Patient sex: M
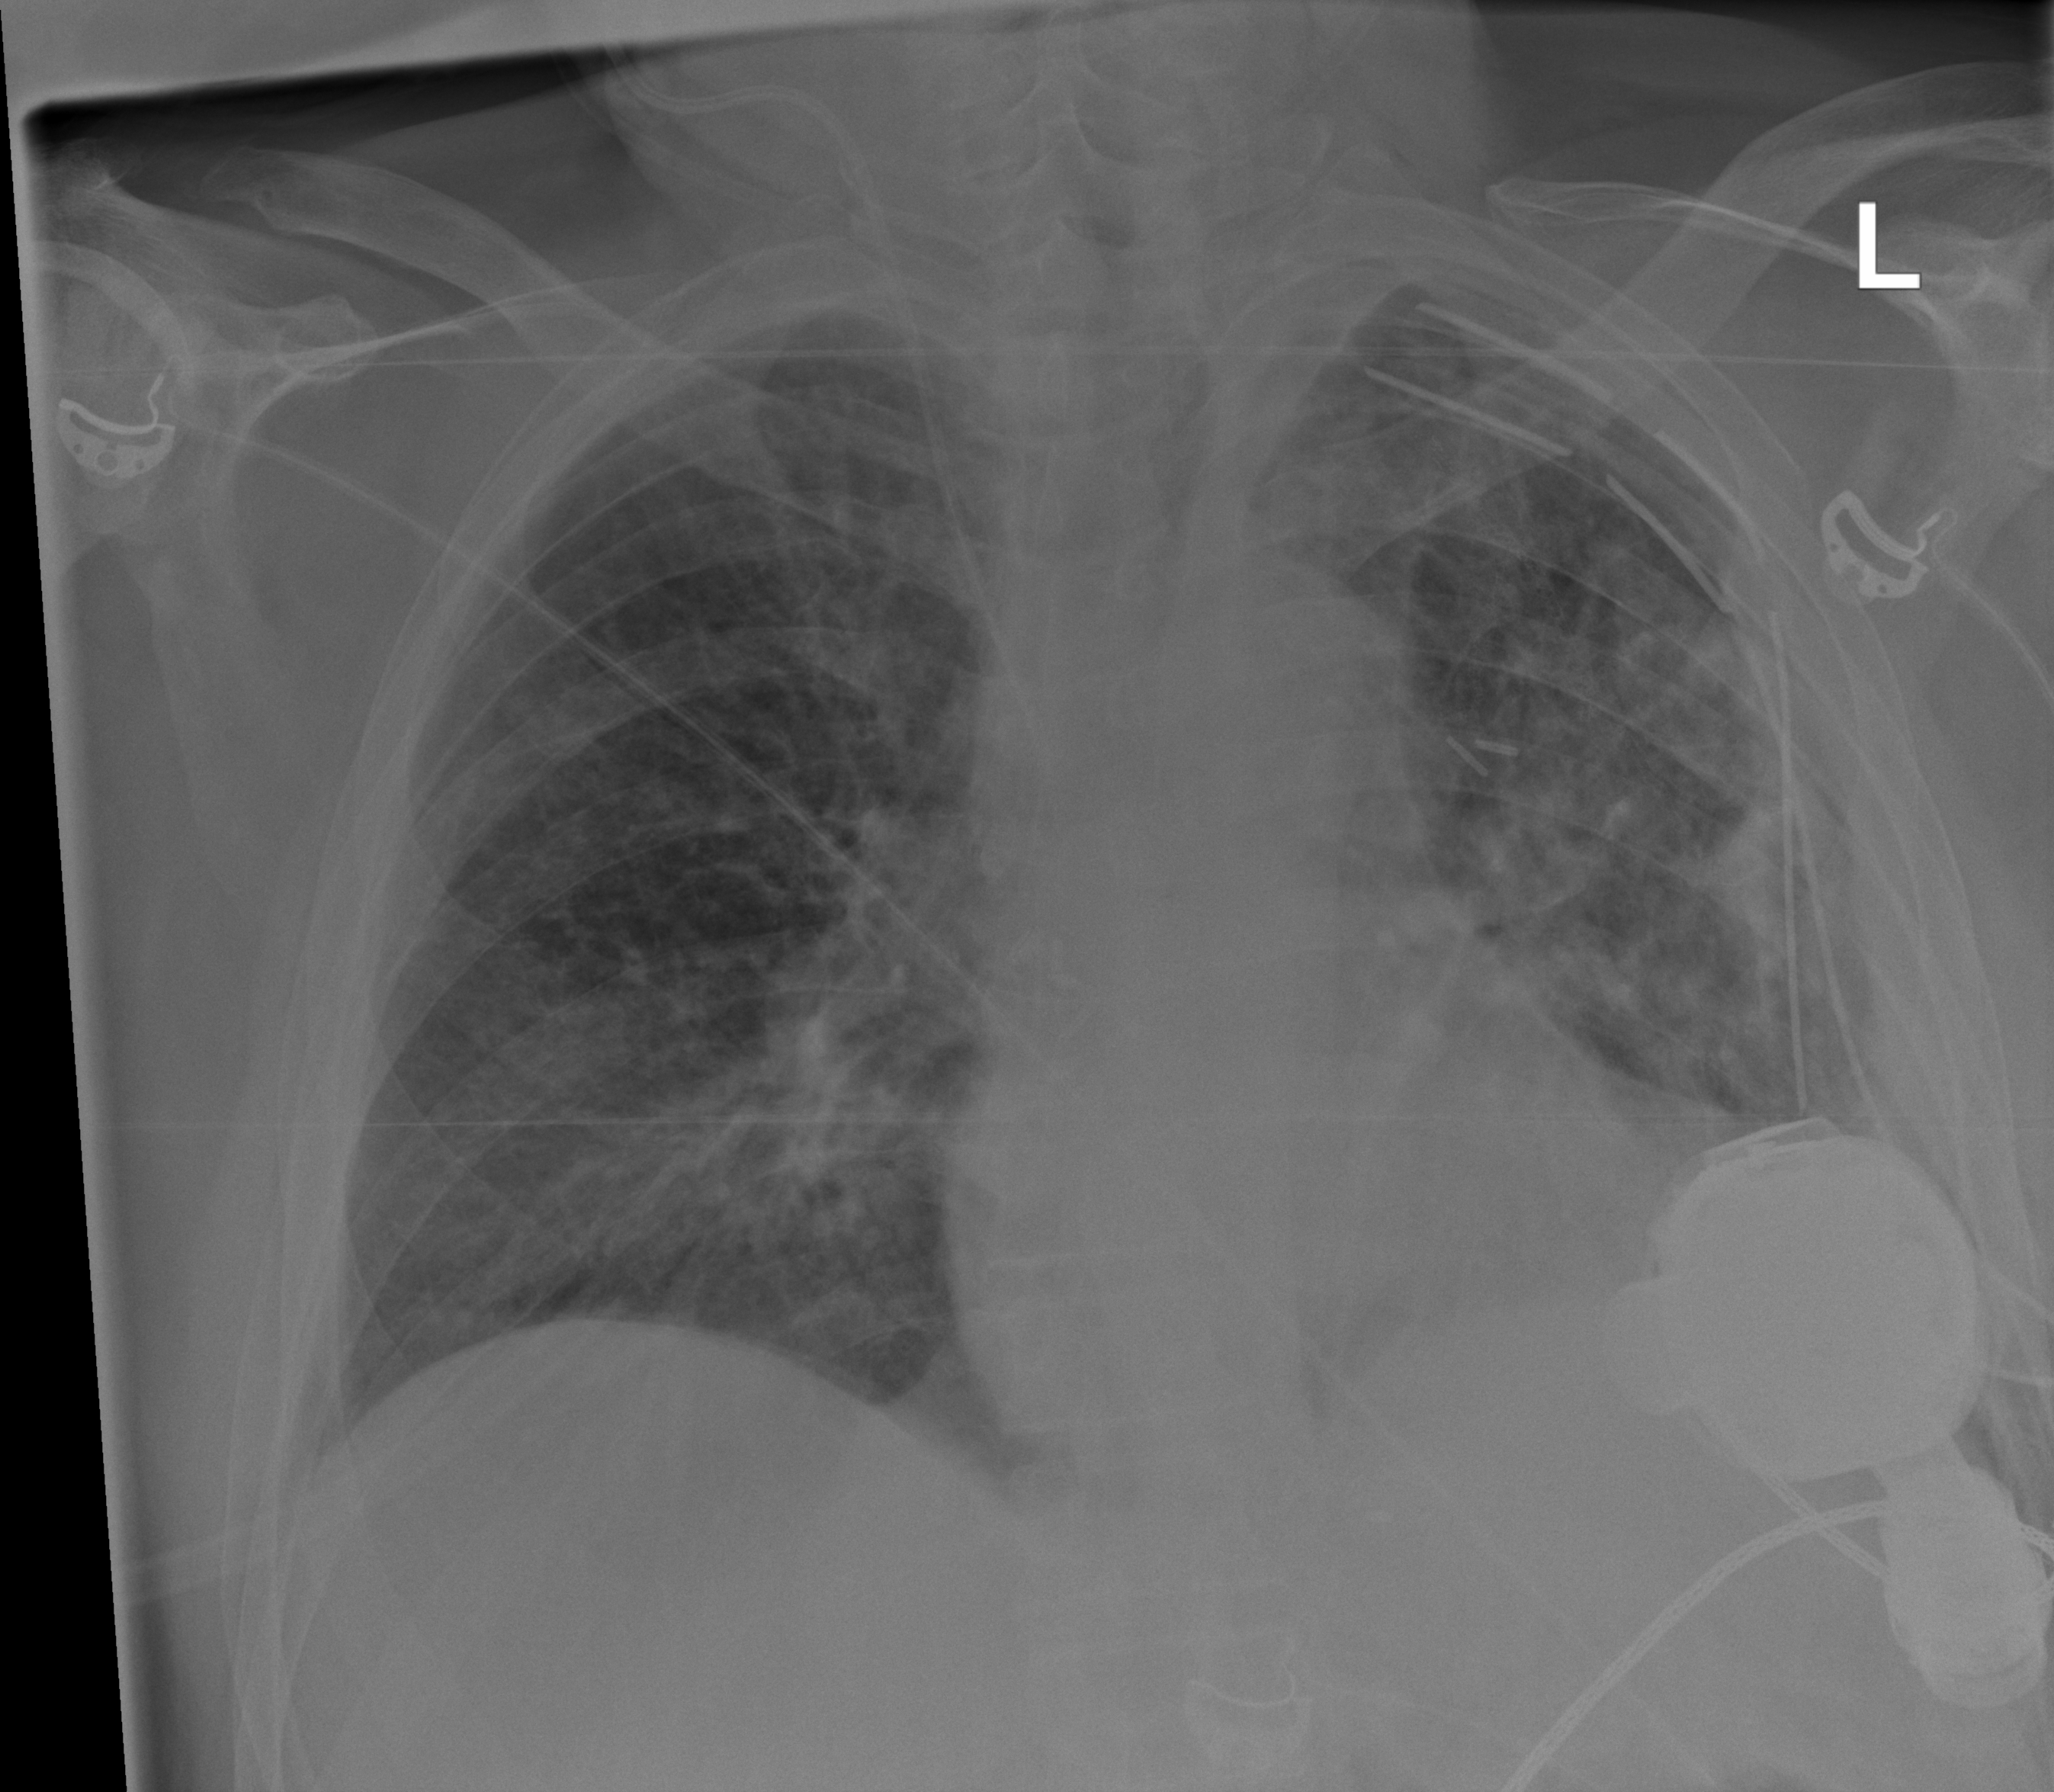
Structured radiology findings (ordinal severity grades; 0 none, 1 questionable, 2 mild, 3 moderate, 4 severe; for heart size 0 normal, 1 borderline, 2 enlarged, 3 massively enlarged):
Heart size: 0
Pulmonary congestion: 2
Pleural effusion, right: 0
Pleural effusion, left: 0
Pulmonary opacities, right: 2
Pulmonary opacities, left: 3
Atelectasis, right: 2
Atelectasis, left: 2